Question: I ported <URL> 2D bin-packing algorithm from JavaScript to PHP and I'm using it to lay out some images in a sprite map.
It works for regularly shaped images (e.g., all squares) but it's producing slightly broken results for larger, more complex data sets.

You can see that 16 is a long, thin image, and 118 fits snugly underneath it. Then 57 is a bit taller, but then 121 and 126 get placed inline with 118/just below 16 which overlaps 57. Not sure why it's doing this.
Anyone know where I might be going wrong?
'''
<?php
class Block {
/** @var int */
public $width;
/** @var int */
public $height;
public function __construct($width, $height) {
$this->width = $width;
$this->height = $height;
}
}
class Sprite extends Block {
/** @var int */
public $x;
/** @var int */
public $y;
/** @var bool */
public $used ;
/** @var Sprite */
public $down;
/** @var Sprite */
public $right;
public function __construct($x, $y, $width, $height, $used=false, $down=null, $right=null) {
$this->x = $x;
$this->y = $y;
$this->width = $width;
$this->height = $height;
$this->used = $used;
$this->down = $down;
$this->right = $right;
}
public function __toString() {
return "$this->x $this->y $this->width $this->height";
}
}
class Image extends Block {
/** @var string */
public $filePath;
/** @var Sprite */
public $fit;
public function __construct($filePath, $width, $height) {
$this->filePath = $filePath;
$this->width = $width;
$this->height = $height;
}
}
class Packer {
/** @var Sprite */
public $root;
/**
* @param Image[] $images
*/
public function fit($images) {
$len = count($images);
$w = $len > 0 ? $images[0]->width : 0;
$h = $len > 0 ? $images[0]->height : 0;
$this->root = new Sprite(0,0,$w,$h);
foreach($images as $img) {
if($node = $this->findNode($this->root, $img->width, $img->height)) {
$img->fit = $this->splitNode($node, $img->width, $img->height);
} else {
$img->fit = $this->growNode($img->width, $img->height);
}
}
}
/**
* @param Sprite $node
* @param int $w
* @param int $h
*
* @return Sprite
*/
private function findNode($node, $w, $h) {
if($node->used) {
return $this->findNode($node->right, $w, $h) ?: $this->findNode($node->down, $w, $h);
} elseif($w <= $node->width && $h <= $node->height) {
return $node;
}
return null;
}
/**
* @param Sprite $node
* @param int $w
* @param int $h
*
* @return Sprite
*/
private function splitNode($node, $w, $h) {
$node->used = true;
$node->down = new Sprite($node->x, $node->y + $h, $node->width, $node->height - $h);
$node->right = new Sprite($node->x + $w, $node->y, $node->width - $w, $node->height);
return $node;
}
private function growNode($w, $h) {
$canGrowDown = $w <= $this->root->width;
$canGrowRight = $h <= $this->root->height;
$shouldGrowDown = $canGrowDown && $this->root->width >= ($this->root->height + $h);
$shouldGrowRight = $canGrowRight && $this->root->height >= ($this->root->width + $w);
if($shouldGrowRight) {
return $this->growRight($w, $h);
} elseif($shouldGrowDown) {
return $this->growDown($w, $h);
} elseif($canGrowRight) {
return $this->growRight($w, $h);
} elseif($canGrowDown) {
return $this->growDown($w, $h);
}
throw new Exception("Could not grow");
}
/**
* @param int $w
* @param int $h
*
* @throws Exception
* @return Sprite
*/
private function growRight($w, $h) {
$node = new Sprite($this->root->width, 0, $w, $this->root->height);
$this->root = new Sprite(0, 0, $this->root->width + $w, $this->root->height, true, $this->root, $node);
return $this->splitNode($node, $w, $h);
}
/**
* @param int $w
* @param int $h
*
* @throws Exception
* @return Sprite
*/
private function growDown($w, $h){
$node = new Sprite(0, $this->root->height, $this->root->width, $h);
$this->root = new Sprite(0, 0, $this->root->width, $this->root->height + $h, true, $node, $this->root);
return $this->splitNode($node, $w, $h);
}
}
class Program {
private static function imageCreateFromAny($filename) {
return imagecreatefromstring(file_get_contents($filename));
}
private static function imageCreateTrueColorTransparent($width, $height) {
$im = imagecreatetruecolor($width, $height);
imagesavealpha($im, true);
$transColor = imagecolorallocatealpha($im, 0, 0, 0, 127);
imagefill($im, 0, 0, $transColor);
return $im;
}
public static function main() {
/** @var Image[] $images */
$images = array();
$di = new DirectoryIterator('test/7');
foreach($di as $f) {
/** @var $f DirectoryIterator */
if(!$f->isFile()) continue;
$filePath = $f->getPathname();
list($w, $h) = getimagesize($filePath);
if(!$w || !$h) {
echo "could not get width/height for $filePath -- skipping
";
continue;
}
$images[] = new Image($filePath, $w, $h);
}
usort($images, function($a, $b) {
// return max($a->width, $a->height) < max($b->width, $b->height) ? 1 : -1;
if($a->width > $a->height) {
$aMax = $a->width;
$aMin = $a->height;
} else {
$aMin = $a->width;
$aMax = $a->height;
}
if($b->width > $b->height) {
$bMax = $b->width;
$bMin = $b->height;
} else {
$bMin = $b->width;
$bMax = $b->height;
}
if($aMax > $bMax) return -1;
if($aMax < $bMax) return 1;
if($aMin > $bMin) return -1;
if($aMin < $bMin) return 1;
return strcmp($a->filePath, $b->filePath);
});
$packer = new Packer();
$packer->fit($images);
$spritesheet = self::imageCreateTrueColorTransparent($packer->root->width, $packer->root->height);
$black = imagecolorallocate($spritesheet, 0, 0, 0);
foreach($images as $i=>$img) {
$r = mt_rand(0, 255);
$g = mt_rand(0, 255);
$b = mt_rand(0, 255);
imagefilledrectangle($spritesheet, $img->fit->x, $img->fit->y, $img->fit->x+$img->width, $img->fit->y+$img->height, imagecolorallocatealpha($spritesheet, $r, $g, $b, 64));
imagerectangle($spritesheet, $img->fit->x, $img->fit->y, $img->fit->x+$img->width, $img->fit->y+$img->height, imagecolorallocate($spritesheet, $r, $g, $b));
imagestring($spritesheet, 5, $img->fit->x + 2, $img->fit->y + 2, $i, $black);
// imagecopy($spritesheet, self::imageCreateFromAny($img->filePath), $img->fit->x, $img->fit->y, 0, 0, $img->width, $img->height);
}
imagepng($spritesheet, 'spritesheet.png');
echo "done!
";
}
}
if(php_sapi_name() === 'cli' && __FILE__ == realpath($argv[0])) {
Program::main();
}
'''
Noticed a couple places the code should never be able to hit and threw exceptions instead; realized that 'findNode' will always find the newly created node and there's no sense searching for what we already have. Cleaned up a little, but it's still exhibiting the exact same behaviour. Beginning to think this algo is unworkable.
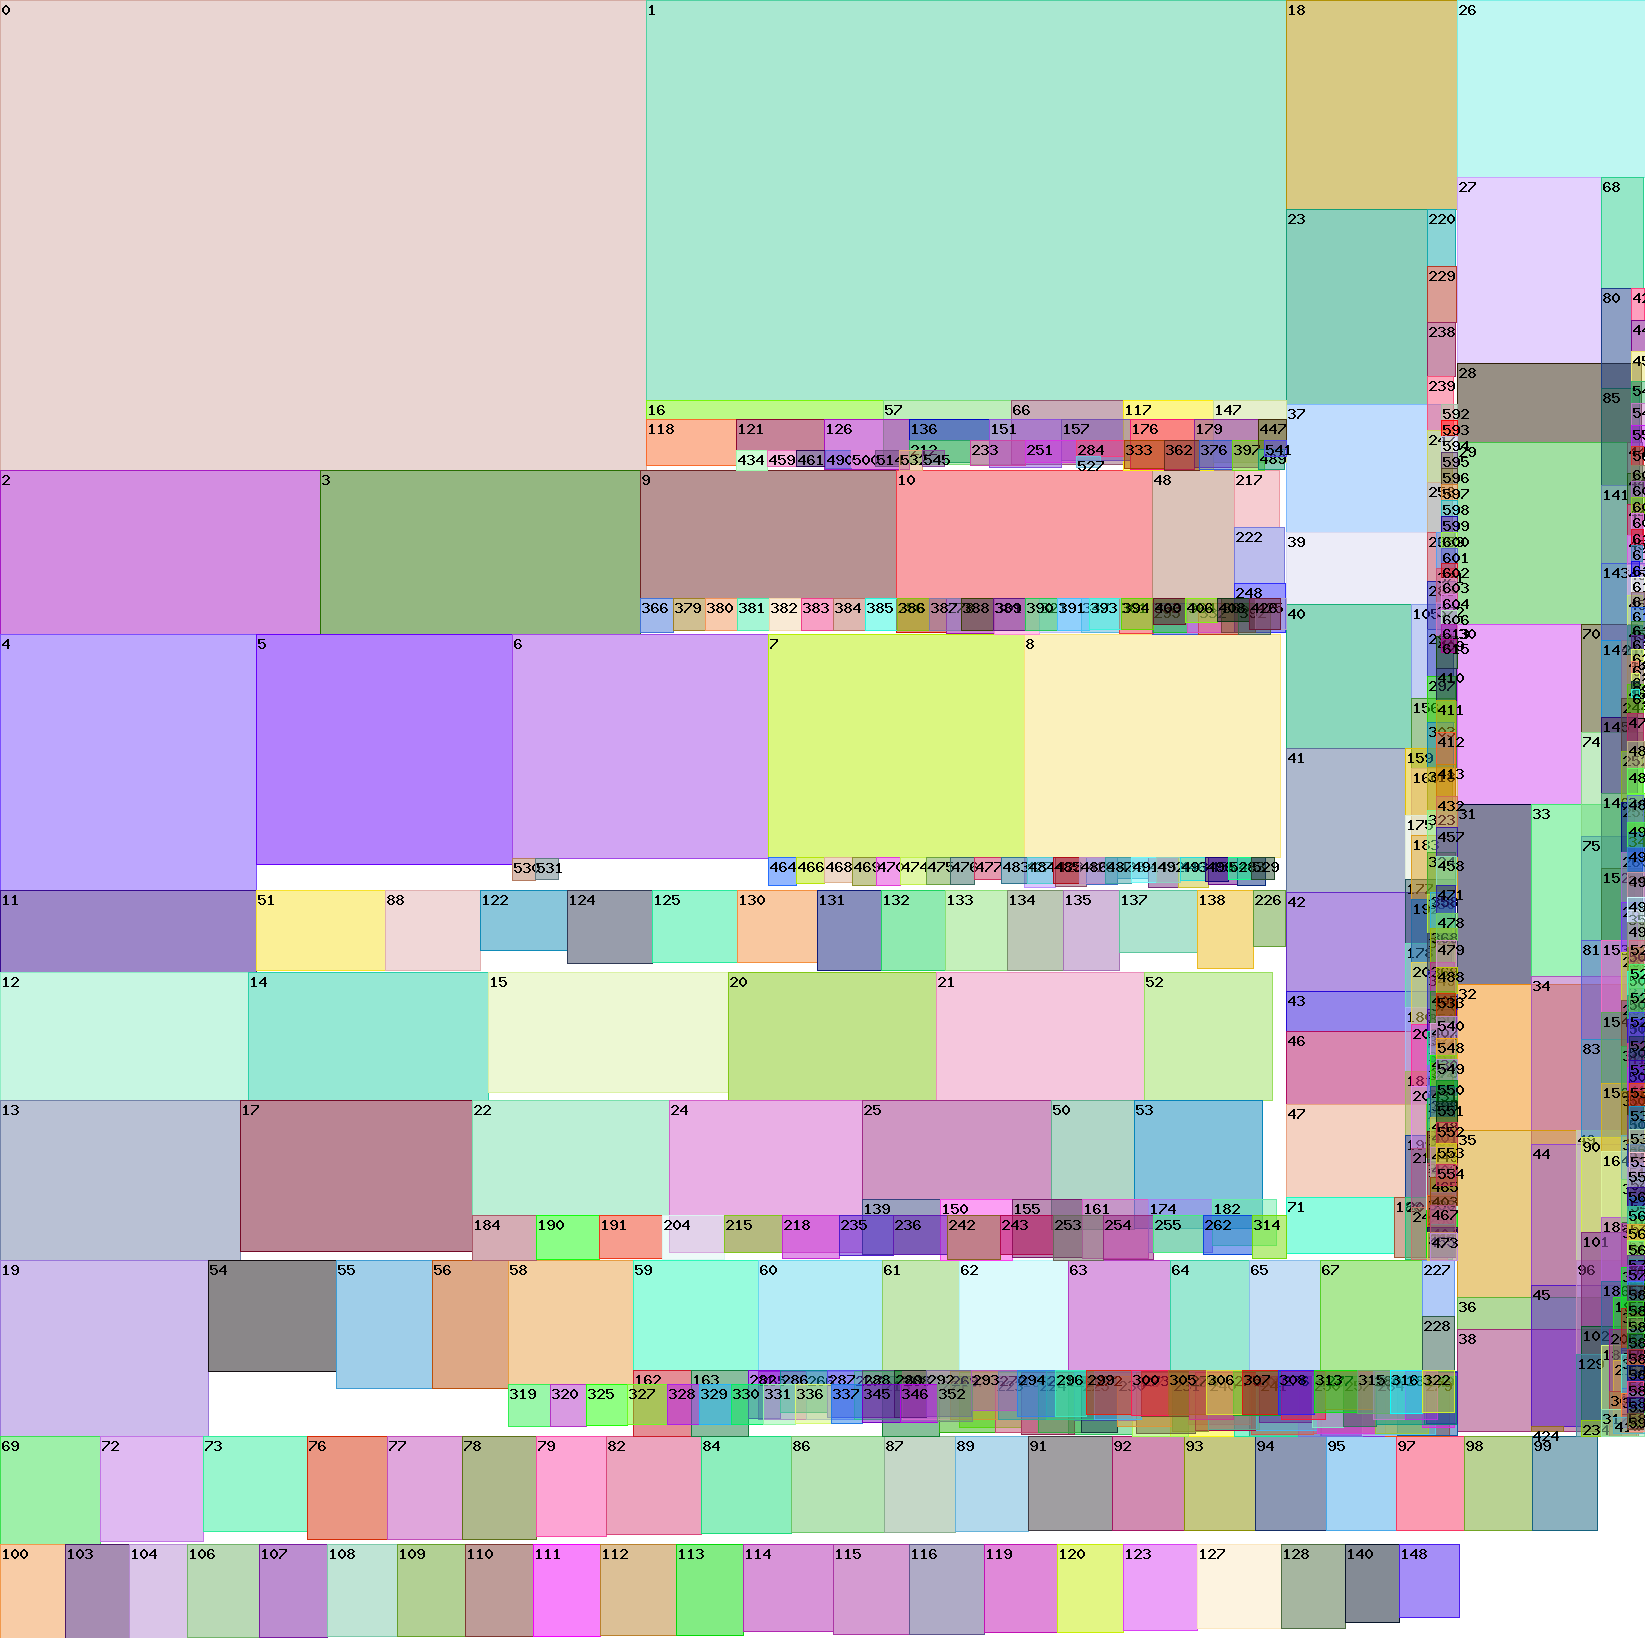
Answer: The problem is in the splitNode function:
'''
private function splitNode($node, $w, $h) {
$node->used = true;
$node->down = new Sprite($node->x, $node->y + $h, $node->width, $node->height - $h);
$node->right = new Sprite($node->x + $w, $node->y, $node->width - $w, $node->height);
return $node;
}
'''
in particular the height of the new node on 'node->right' should be the height of the new block , so this line is wrong:
'''
$node->right = new Sprite($node->x + $w, $node->y, $node->width - $w, $node->height);
'''
and this is the correction:
'''
$node->right = new Sprite($node->x + $w, $node->y, $node->width - $w, $h);
'''
Otherwise the new node would be bigger of the actual space it has and it will eventually overlap with other nodes.
Here some info on this algorithm and the original javascript implementation: <URL>
This is my php implementation (using also sort maxside on the blocks before starting the algorithm).
'''
class Node {
public $x;
public $y;
public $w;
public $h;
public $used;
public $right;
public $down;
public function __construct($x, $y, $w, $h, $used=false, $right=null, $down=null) {
$this->x = $x;
$this->y = $y;
$this->w = $w;
$this->h = $h;
$this->used = $used;
$this->right = $right;
$this->down = $down;
}
}
class BinTreePacking {
public $root;
public function __construct($w, $h) {
$this->init($w, $h);
}
public function init($w, $h) {
$this->root = new Node(0, 0, $w, $h);
}
public function fit($blocks) {
$blocks = $this->sortMaxside($blocks);
foreach($blocks as &$block) {
$block['fit'] = null;
if($node = $this->findNode($this->root, $block['w'], $block['h'])) {
$block['fit'] = $this->splitNode($node, $block['w'], $block['h']);
}
}
return $blocks;
}
public function findNode($node, $w, $h) {
if($node->used) {
return $this->findNode($node->right, $w, $h) ?: $this->findNode($node->down, $w, $h);
}
else if($w <= $node->w && $h <= $node->h) {
return $node;
}
return null;
}
public function splitNode($node, $w, $h) {
$node->used = true;
$node->down = new Node($node->x, $node->y + $h, $node->w, $node->h - $h);
$node->right = new Node($node->x + $w, $node->y, $node->w - $w, $h);
return $node;
}
public function sortMaxside($blocks) {
usort($blocks, function($a, $b) {
$a_maxside = max($a['w'], $a['h']);
$b_maxside = max($b['w'], $b['h']);
return $a_maxside < $b_maxside;
});
return $blocks;
}
}
'''